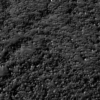
Label: not_dusty